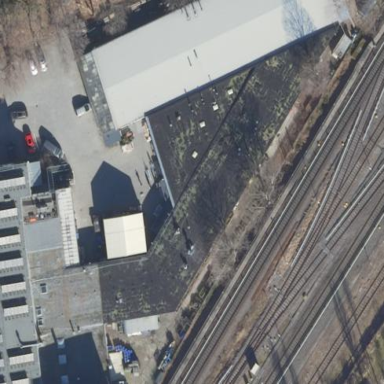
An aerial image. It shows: Commercial building with flat roof.